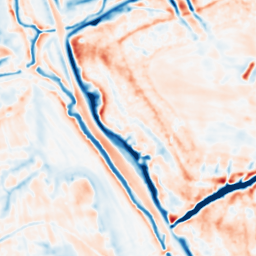
Category: multiscale
Decomposition family: dog_multiscale
Decomposition parameters: sigma_ratio: 1.4
n_scales: 5
base_sigma: 1
Upsampling method: cubic_mitchell
Upsampling parameters: scale: 4
Upsampling scale: 4